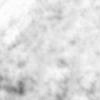
Label: no_change